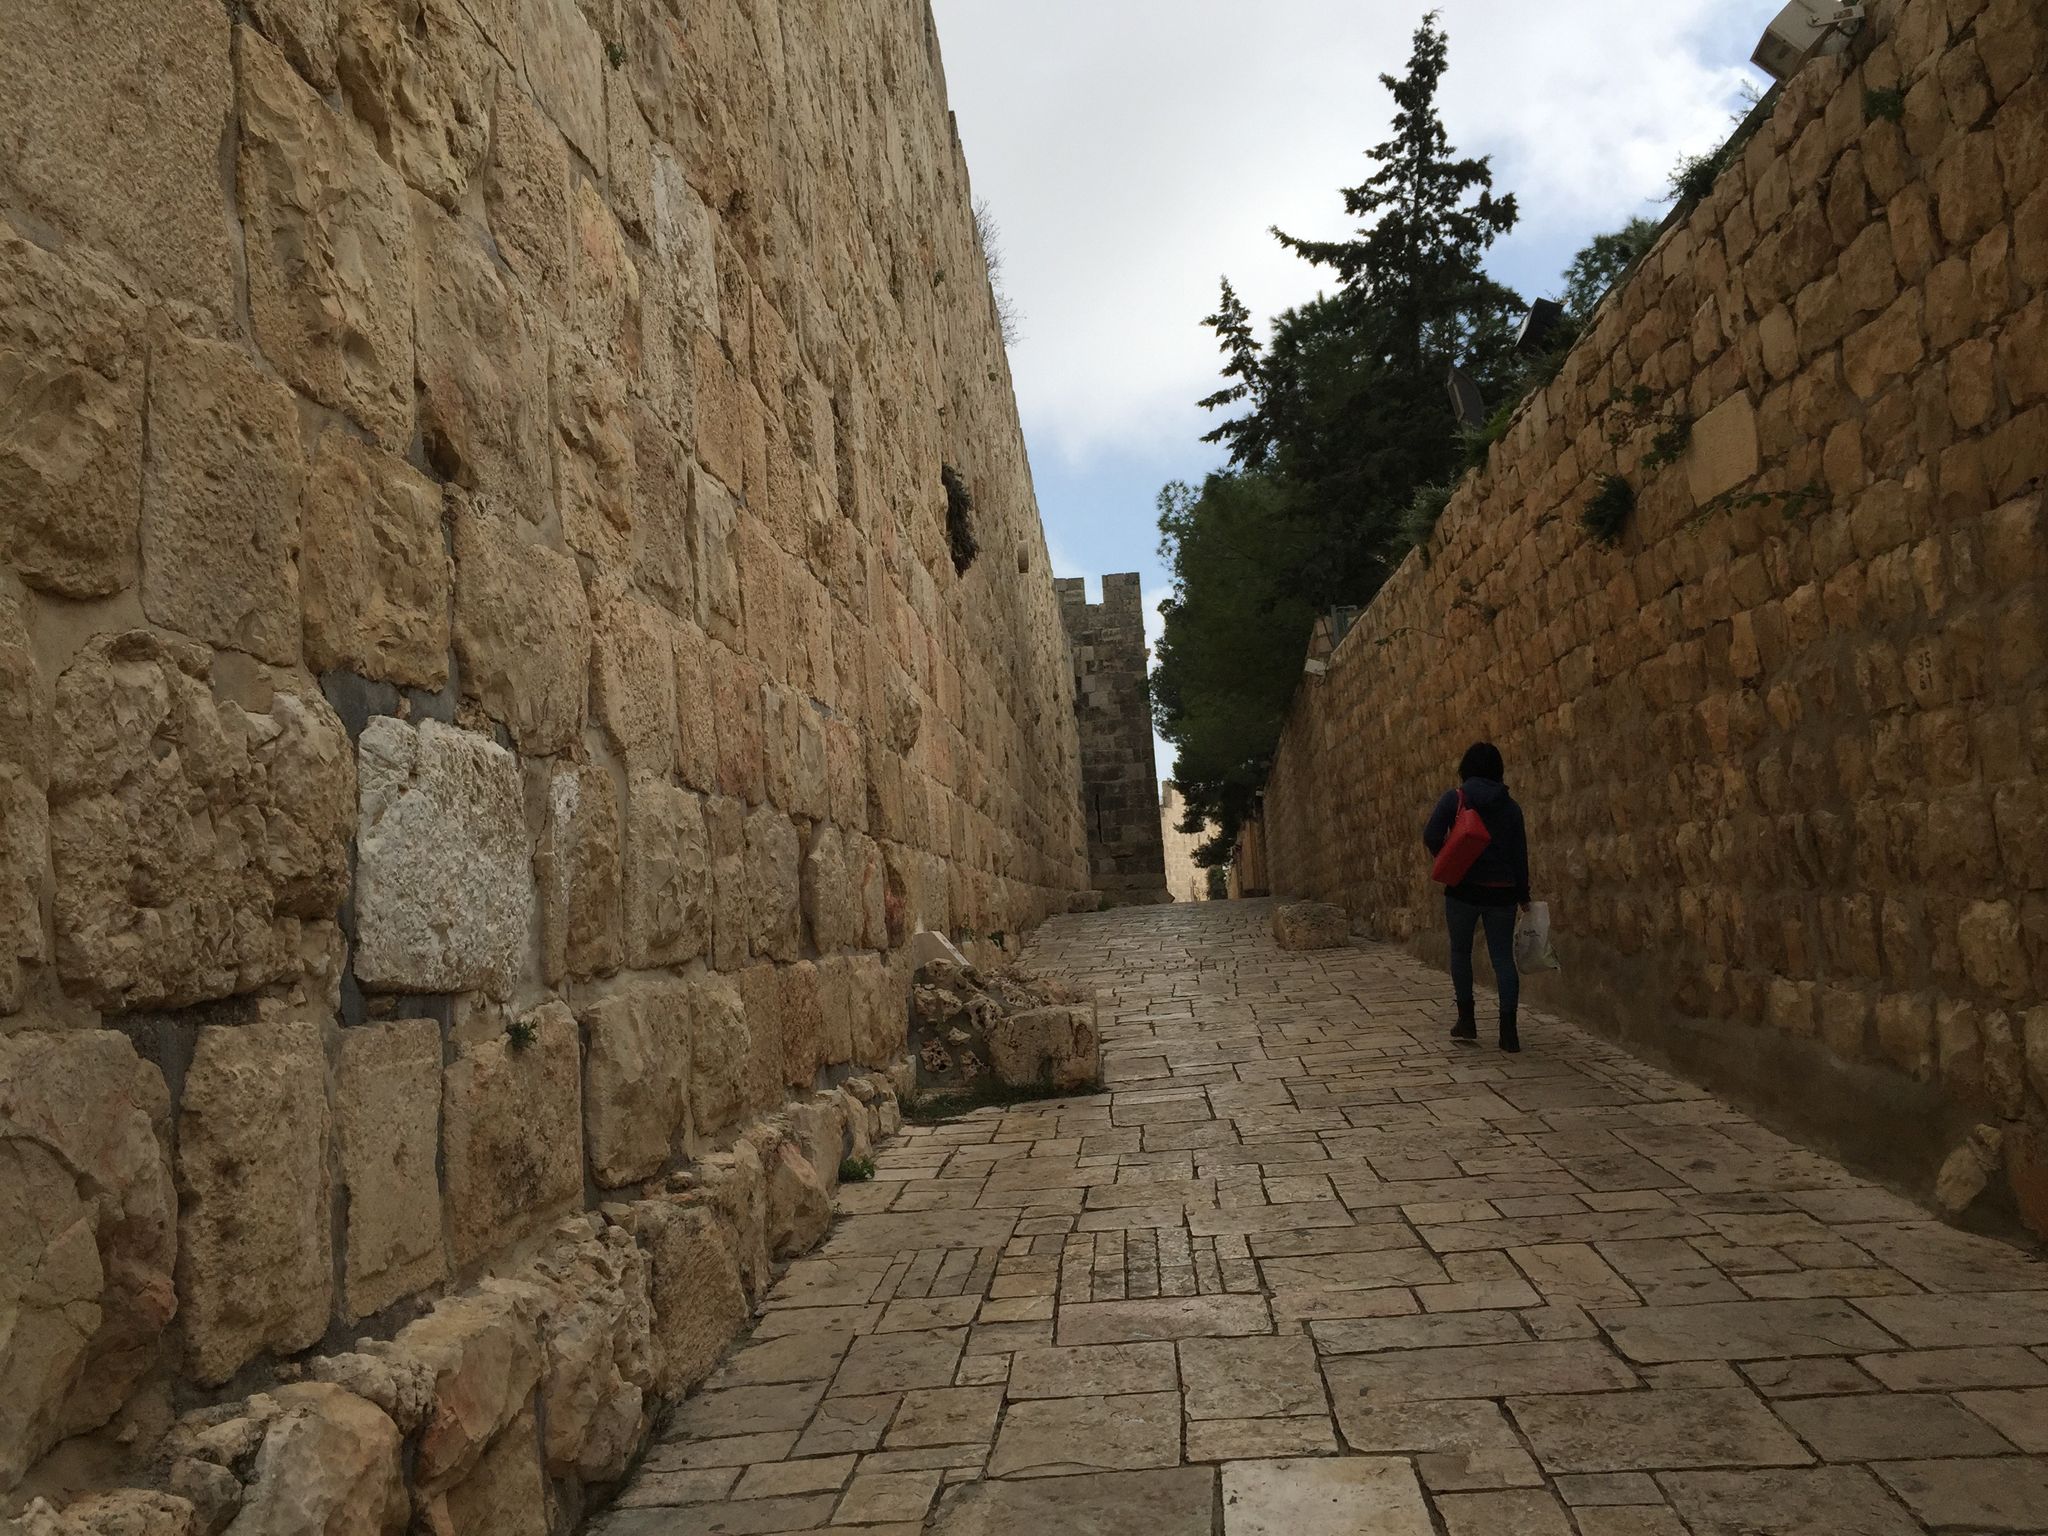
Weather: clear
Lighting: day
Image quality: good
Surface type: walking surface
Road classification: footway, service, steps
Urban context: urban centre
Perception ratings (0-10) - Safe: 8.03, Lively: 5.91, Beautiful: 8.51, Boring: 6.55, Depressing: 6.47, Wealthy: 6.43